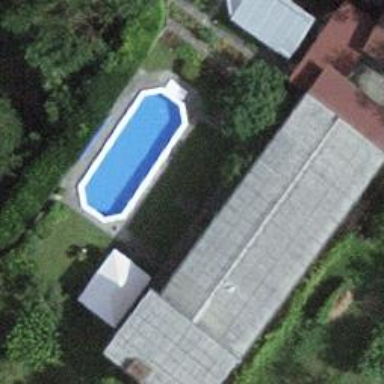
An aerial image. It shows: Swimming pool located in leisure land.